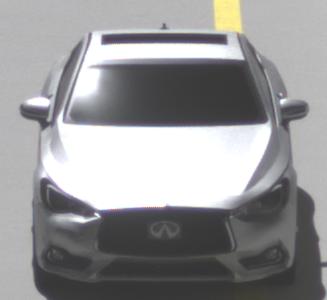
Make: Infiniti
Model: Q60 2.0t
Detailed model: Q60 (V37)
Model produced from: 2016/10
Model produced until: 2018/08
Doors: 2
Color: white
Road condition: dry road
Daytime: midday
Contrast: high contrast